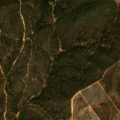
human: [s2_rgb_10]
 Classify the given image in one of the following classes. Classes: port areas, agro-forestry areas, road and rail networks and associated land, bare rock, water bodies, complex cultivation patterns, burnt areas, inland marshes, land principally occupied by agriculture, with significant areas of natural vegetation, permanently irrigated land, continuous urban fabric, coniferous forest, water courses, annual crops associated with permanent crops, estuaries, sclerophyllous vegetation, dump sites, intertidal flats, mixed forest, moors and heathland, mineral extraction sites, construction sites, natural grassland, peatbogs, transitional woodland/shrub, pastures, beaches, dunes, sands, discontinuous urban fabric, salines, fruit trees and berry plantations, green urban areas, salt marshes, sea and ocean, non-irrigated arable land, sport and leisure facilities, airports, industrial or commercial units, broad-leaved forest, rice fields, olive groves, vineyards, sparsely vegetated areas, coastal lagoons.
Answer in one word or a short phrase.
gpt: broad-leaved forest, transitional woodland/shrub